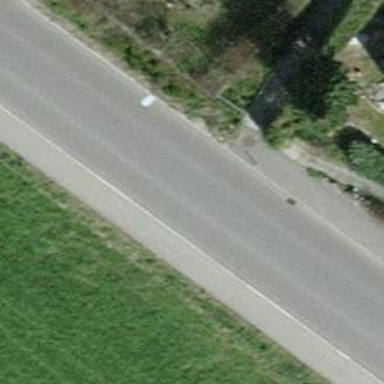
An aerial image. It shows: Footway along the road.